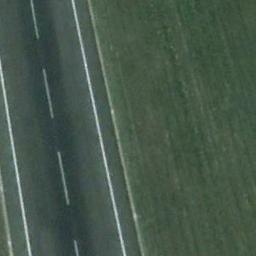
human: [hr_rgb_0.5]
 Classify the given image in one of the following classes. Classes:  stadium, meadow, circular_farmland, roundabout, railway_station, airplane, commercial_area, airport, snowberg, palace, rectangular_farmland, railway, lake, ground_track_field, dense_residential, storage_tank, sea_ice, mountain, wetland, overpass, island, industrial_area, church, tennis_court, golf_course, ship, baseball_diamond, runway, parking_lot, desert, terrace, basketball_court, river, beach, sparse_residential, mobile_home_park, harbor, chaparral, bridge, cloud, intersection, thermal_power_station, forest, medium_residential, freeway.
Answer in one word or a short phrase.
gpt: runway